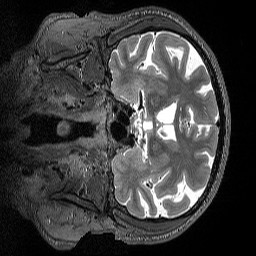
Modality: T2w
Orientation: coronal
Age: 66
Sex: male
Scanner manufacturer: siemens
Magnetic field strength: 3 T
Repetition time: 3.2 s
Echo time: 0.564 s